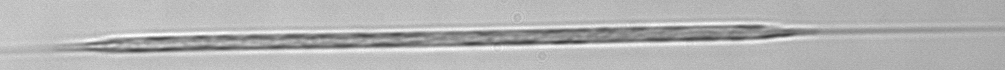
Label: Rhizosolenia